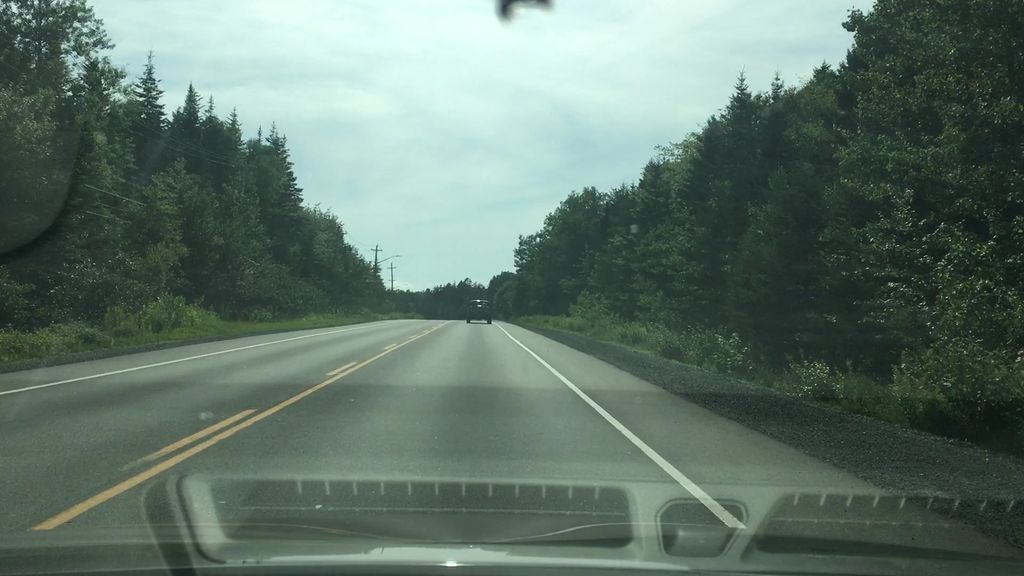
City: halifax